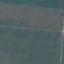
Label: AnnualCrop